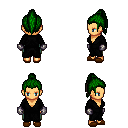
a pixel art fantasy rpg character, female body template, human, tanned skin, gray robe, teal pants, green long topknot hairstyle, metal gloves, brown slippers, four views (front, back, left, right), 2x2 character sprite sheet, small pixel art, hard edges, no anti-aliasing